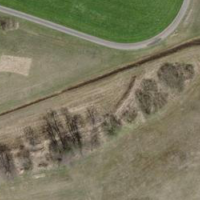
EUNIS habitat code: 23
Species observed at this site:
Tettigonia viridissima
Ruspolia nitidula
Pseudochorthippus parallelus
Falco tinnunculus
Roeseliana roeselii